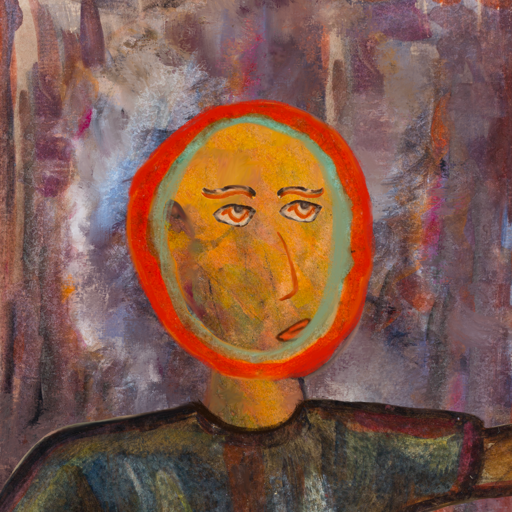
Background: Hypocrite, Head And Neck Side: Gypsy_Mother, Face Side: Experience, Bust: Mosgoul, Hair Side: Sisters, Head Accessory: Blank, Second Necklace: Blank, Necklace: Blank, Baby: Blank